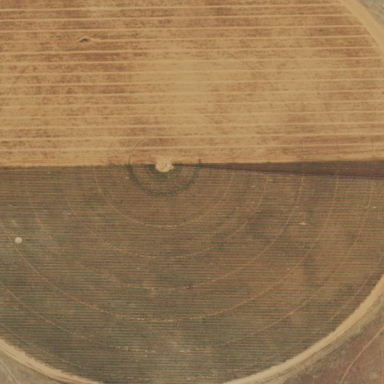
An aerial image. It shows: Farmland with pivot irrigation system.